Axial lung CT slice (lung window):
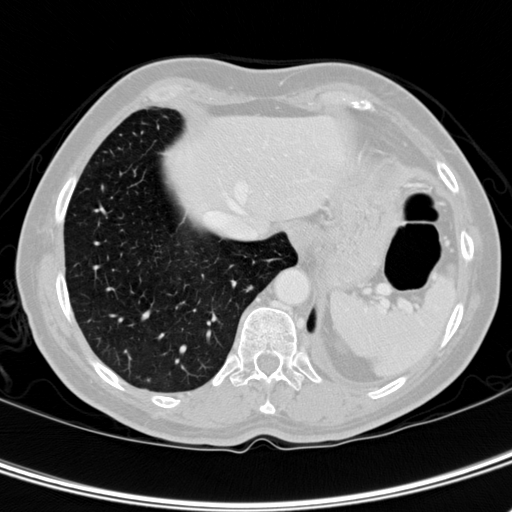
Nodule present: yes
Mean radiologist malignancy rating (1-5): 2.667